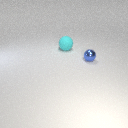
large cyan rubber sphere behind small blue metal sphere